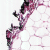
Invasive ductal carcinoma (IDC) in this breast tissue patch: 0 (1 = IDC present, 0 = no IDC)